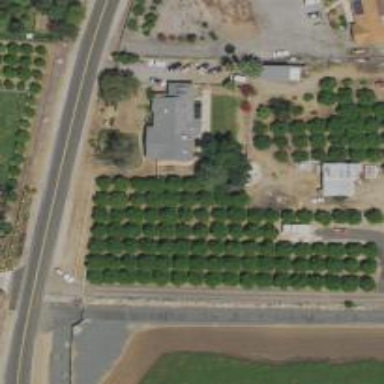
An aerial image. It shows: Orange orchard with rows of orange trees.